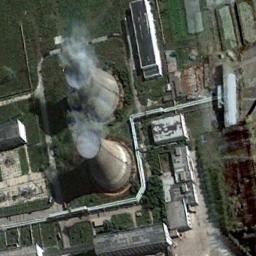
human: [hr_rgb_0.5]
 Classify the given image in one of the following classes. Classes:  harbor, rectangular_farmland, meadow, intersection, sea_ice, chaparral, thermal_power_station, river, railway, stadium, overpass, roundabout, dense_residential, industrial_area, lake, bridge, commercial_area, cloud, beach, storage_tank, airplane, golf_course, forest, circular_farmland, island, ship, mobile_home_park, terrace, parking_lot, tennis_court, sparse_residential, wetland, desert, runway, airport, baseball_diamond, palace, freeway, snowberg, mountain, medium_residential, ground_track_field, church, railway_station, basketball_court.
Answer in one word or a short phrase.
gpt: thermal_power_station